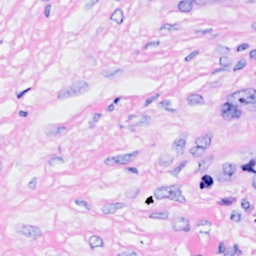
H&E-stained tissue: Breast